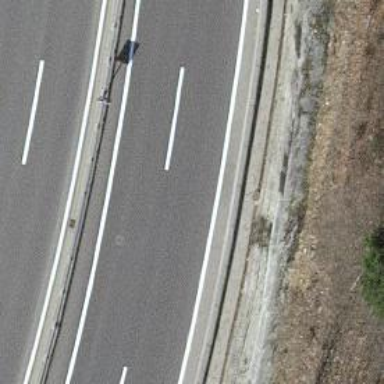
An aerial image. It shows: Motorway.